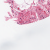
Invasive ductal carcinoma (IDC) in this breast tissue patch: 0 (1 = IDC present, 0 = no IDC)